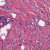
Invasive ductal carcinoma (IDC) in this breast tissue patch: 1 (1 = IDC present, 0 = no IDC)